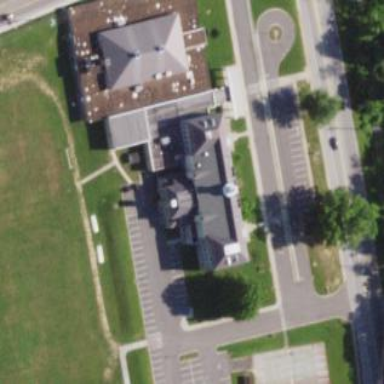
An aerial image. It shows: School building.